Question: I've created a jsFiddle to illustrate the problem I am having with some images:
<URL>
The HTML for the dual column layout is like:
'''
<div style="">
<div id="divContactTexas" style="width: 50%; float: left; background-color: red;">
Lorem ipsum
<img src="http://brownfieldsubslab.com/texas.gif" />
</div>
<div id="divContactCalifornia" style="width: 50%; float: left; background-color: blue;">
Lorem ipsum
<img src="http://brownfieldsubslab.com/california.gif"/>
</div>
</div>
var texasHeight = document.getElementById('divContactTexas').scrollHeight;
console.log("texasHeight:"+texasHeight);
var californiaHeight = document.getElementById('divContactCalifornia').scrollHeight;
console.log("californiaHeight:"+californiaHeight);
var maxHeight = (texasHeight>californiaHeight) ? texasHeight : californiaHeight;
console.log("maxHeight:"+maxHeight);
document.getElementById('divContactTexas').style.height=maxHeight+'px';
document.getElementById('divContactCalifornia').style.height=maxHeight+'px';
'''
I have a mockup page on the live site:
<URL>
So then I am having a trouble mainly in Chrome where as I change the size of the browser window more and more narrow the images at some point when width of browser window is small starts to be cut off mainly in Chrome. I have experimented with just adding more pixels to the height it does alleviate the problem but I am wondering why the image gets chopped off is there a way to prevent this?
The problem starts to look like:

I have tried looking into if scrollHeight or which height to use that doesn't really seem to matter. It must be something else.
Thank You
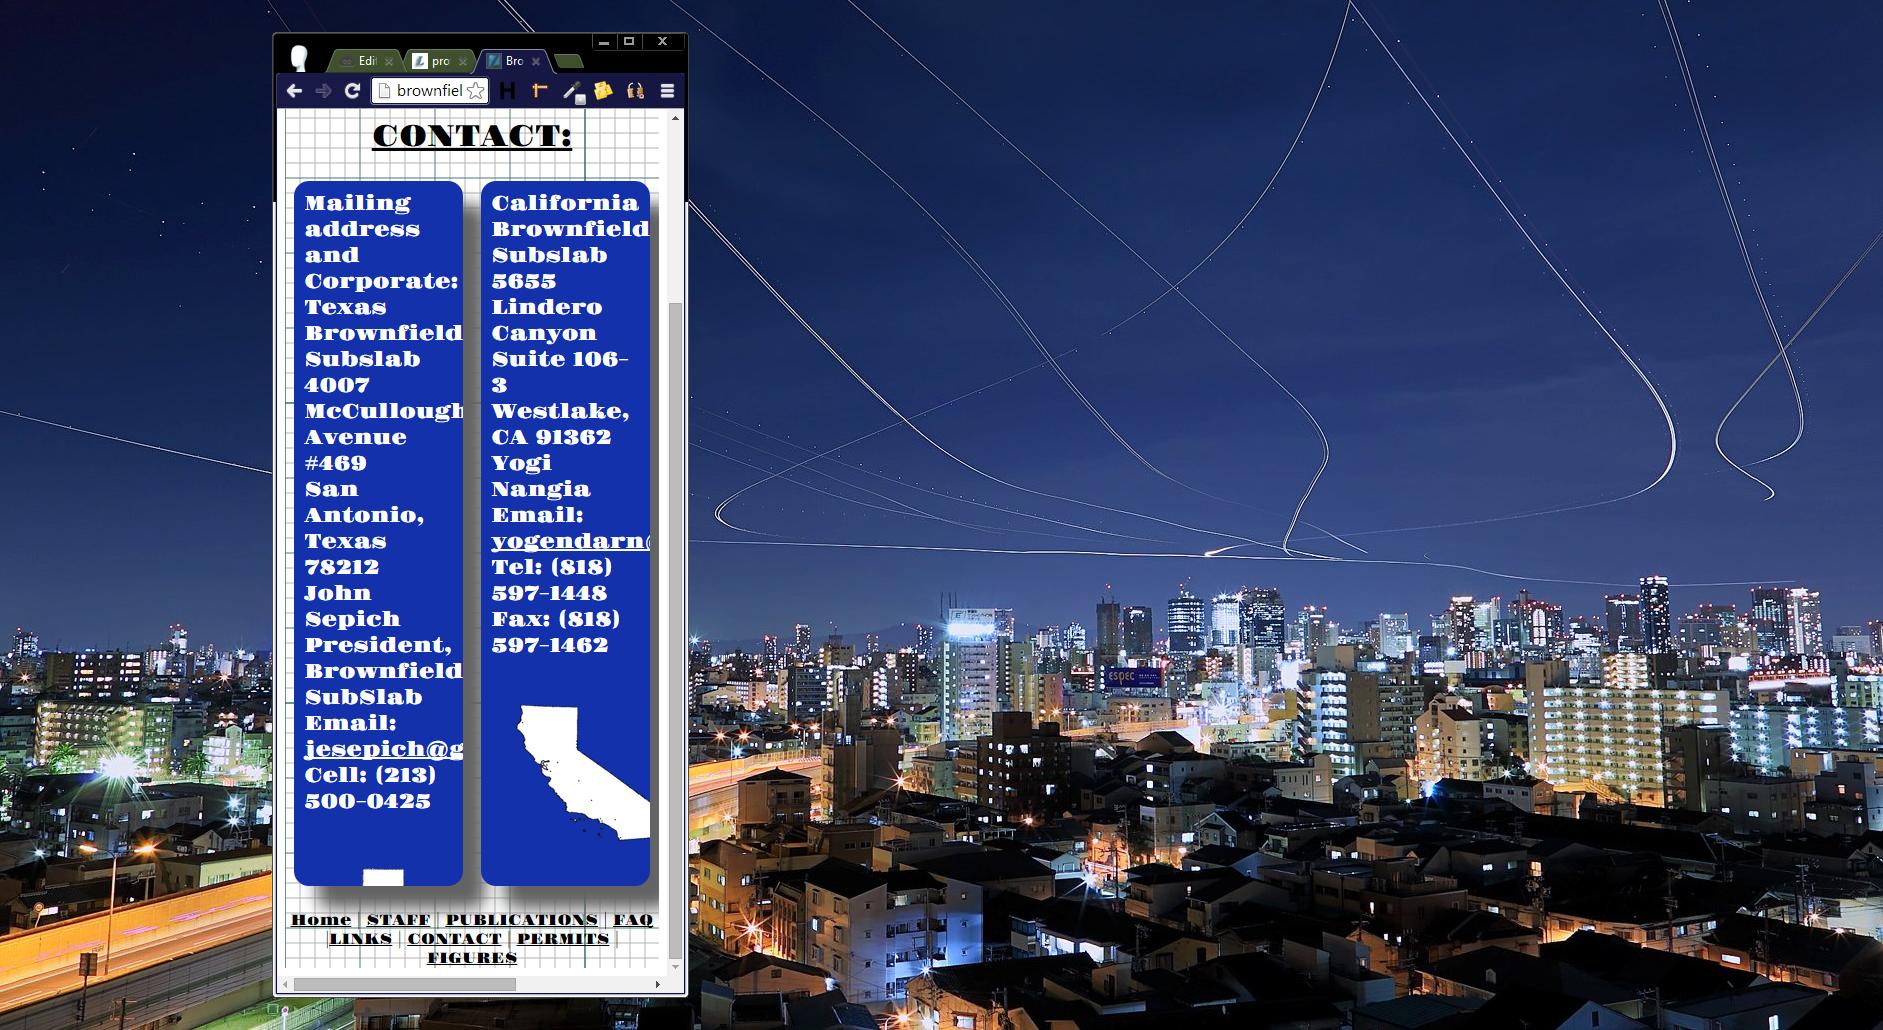
Answer: <URL>
<URL>
'''
function fixHeight(){
//normalize to check
document.getElementById('divContactTexas').style.height='auto';
document.getElementById('divContactCalifornia').style.height='auto';
var texasHeight = document.getElementById('divContactTexas').scrollHeight;
console.log("texasHeight:"+texasHeight);
var californiaHeight = document.getElementById('divContactCalifornia').scrollHeight;
console.log("californiaHeight:"+californiaHeight);
var maxHeight = (texasHeight>californiaHeight) ? texasHeight : californiaHeight;
console.log("maxHeight:"+maxHeight);
document.getElementById('divContactTexas').style.height=maxHeight+'px';
document.getElementById('divContactCalifornia').style.height=maxHeight+'px';
}
window.onload = fixHeight;
window.onresize = fixHeight;
'''
Wrap your code in a function and call it whenever window is resized, initially call it when window loads.
And for the image cutoff, use css.
'''
#left-side-image{
width: 100%;
max-width: 212px;
}
'''
with CSS <URL>
<URL>